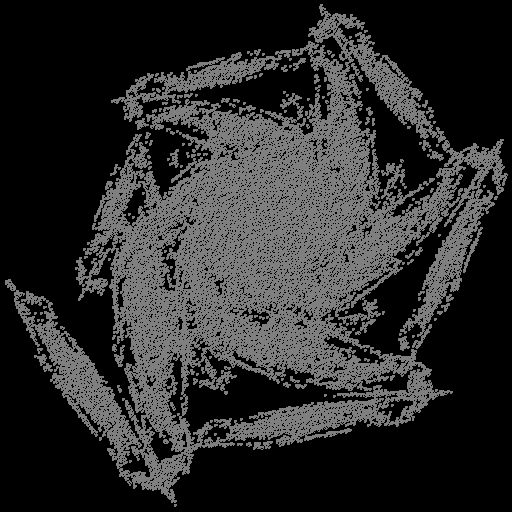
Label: morningglory